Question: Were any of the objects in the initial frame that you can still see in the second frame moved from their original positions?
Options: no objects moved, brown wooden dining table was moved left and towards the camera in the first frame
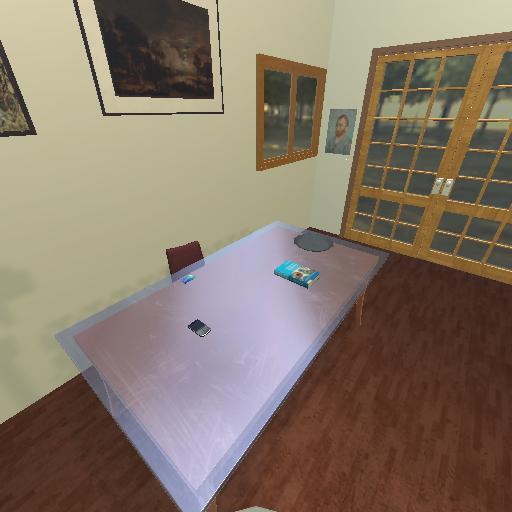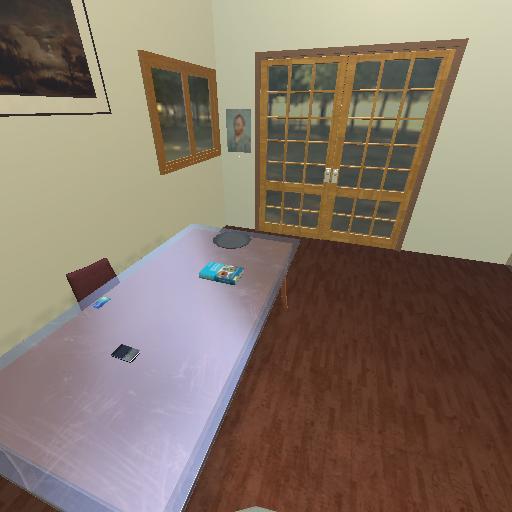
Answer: no objects moved